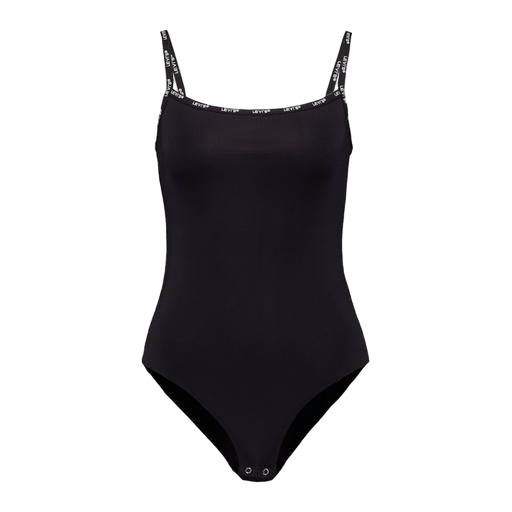
black women's fluid cami, black one piece, black tri singlet, white background